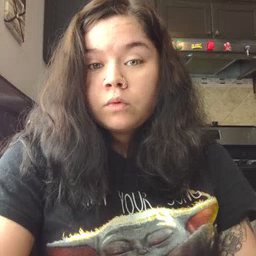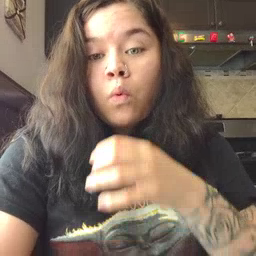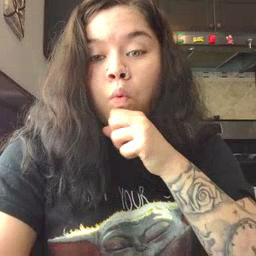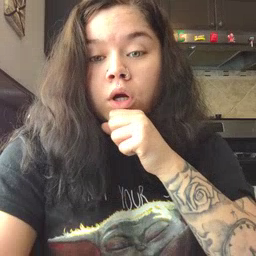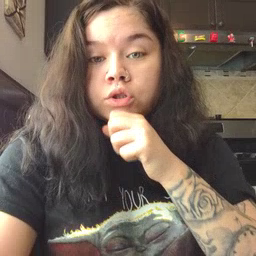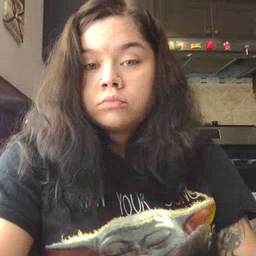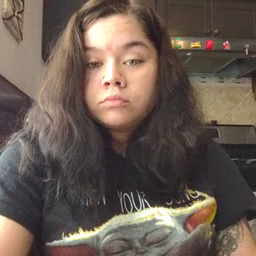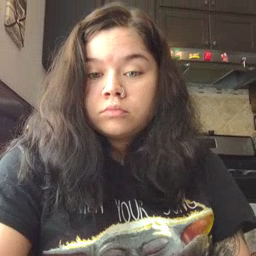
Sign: orange